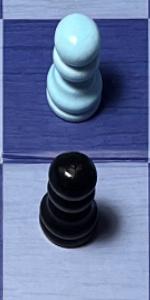
Label: Pawn_Black